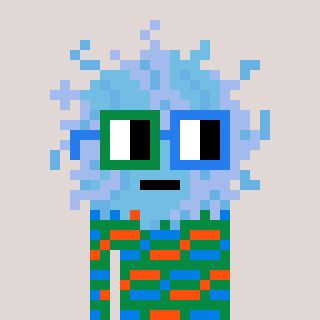
a pixel art character with square green and blue glasses, a lint-shaped head and a green-colored body on a warm background